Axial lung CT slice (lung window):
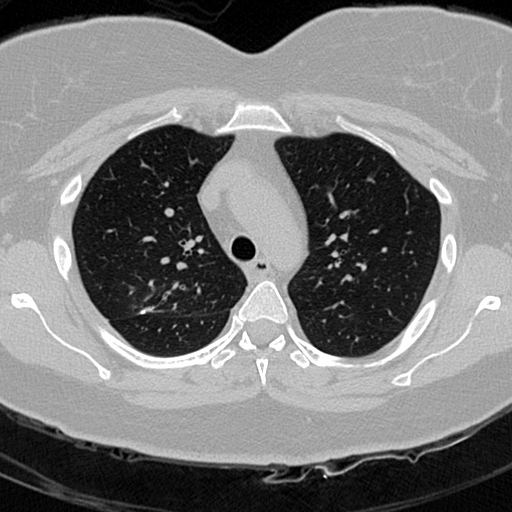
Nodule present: no